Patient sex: M
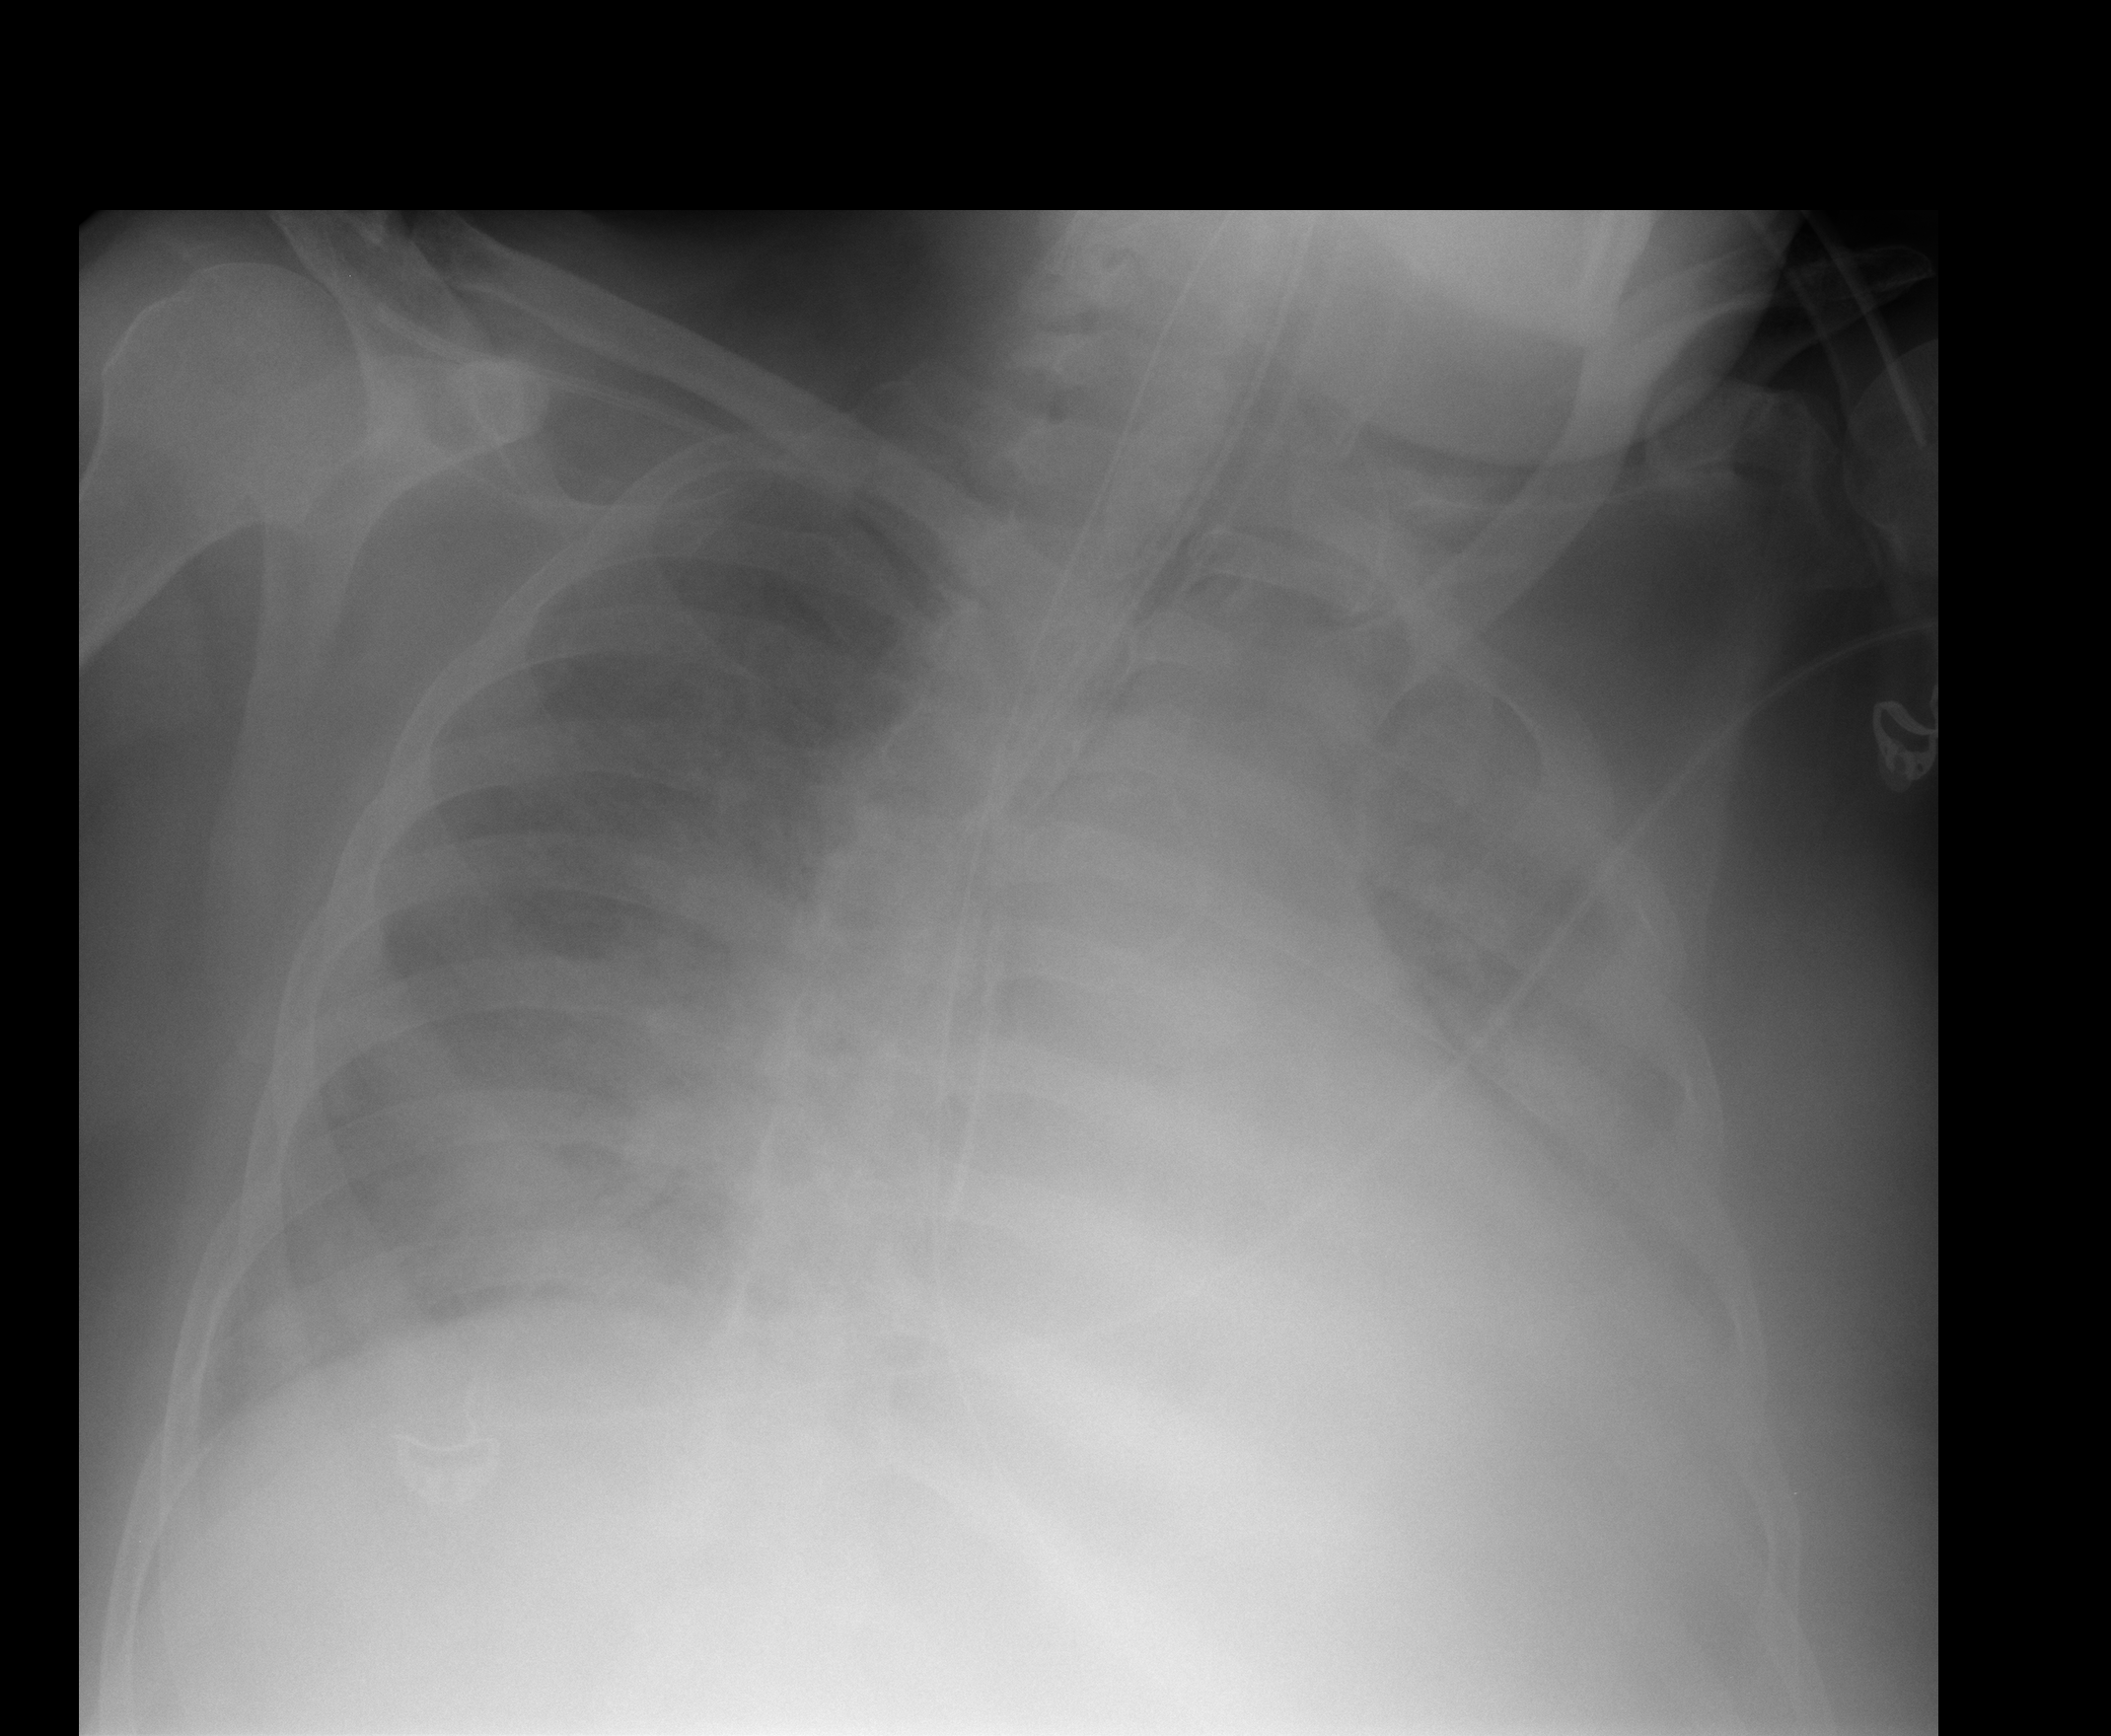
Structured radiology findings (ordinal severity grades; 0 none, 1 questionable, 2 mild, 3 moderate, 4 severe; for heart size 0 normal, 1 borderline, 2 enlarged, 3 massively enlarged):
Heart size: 3
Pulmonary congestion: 4
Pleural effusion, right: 4
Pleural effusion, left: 4
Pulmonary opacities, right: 3
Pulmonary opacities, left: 3
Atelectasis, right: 2
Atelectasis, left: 2